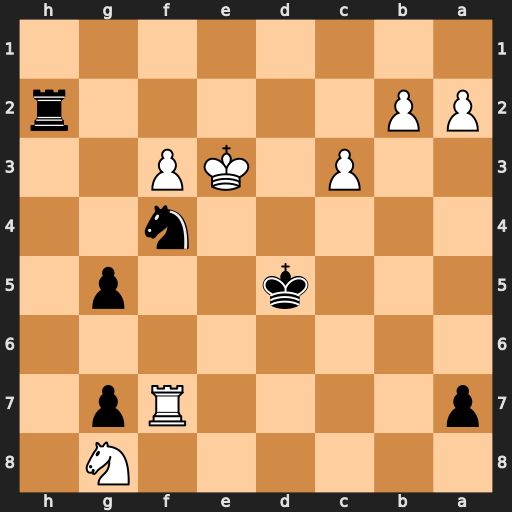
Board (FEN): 6N1/p4Rp1/8/3k2p1/5n2/2P1KP2/PP5r/8
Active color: b
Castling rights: -
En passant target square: -
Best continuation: Re2#